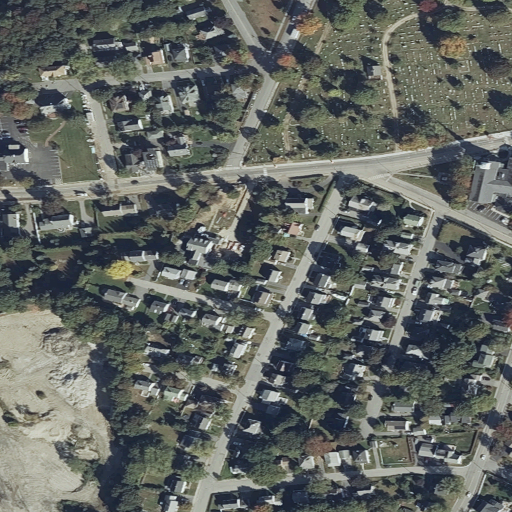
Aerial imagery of mountain in Maine named Meetinghouse Hill containing medium intensity development, low intensity development, high intensity development, and open development